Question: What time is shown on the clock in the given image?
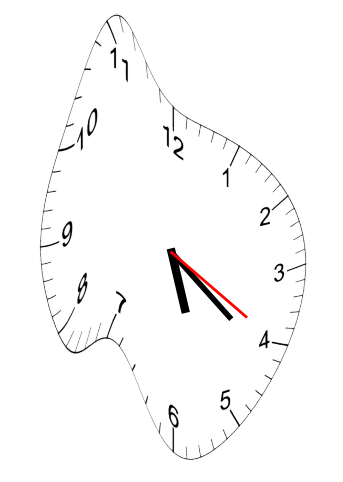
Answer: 05:21:20